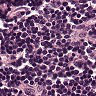
Metastatic tissue present: no